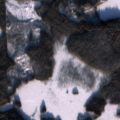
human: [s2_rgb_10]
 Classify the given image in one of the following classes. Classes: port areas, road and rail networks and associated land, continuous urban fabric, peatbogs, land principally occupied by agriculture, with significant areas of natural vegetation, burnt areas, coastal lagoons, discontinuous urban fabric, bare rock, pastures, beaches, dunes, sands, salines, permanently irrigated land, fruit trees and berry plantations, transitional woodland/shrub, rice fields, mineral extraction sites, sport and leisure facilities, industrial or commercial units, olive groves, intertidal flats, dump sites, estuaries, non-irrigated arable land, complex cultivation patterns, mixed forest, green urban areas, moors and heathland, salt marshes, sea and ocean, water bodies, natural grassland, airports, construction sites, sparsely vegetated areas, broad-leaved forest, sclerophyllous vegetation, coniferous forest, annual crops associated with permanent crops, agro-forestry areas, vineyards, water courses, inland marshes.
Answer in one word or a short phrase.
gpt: coniferous forest, peatbogs, water bodies